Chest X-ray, AP view. Patient: 40 years old, sex F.
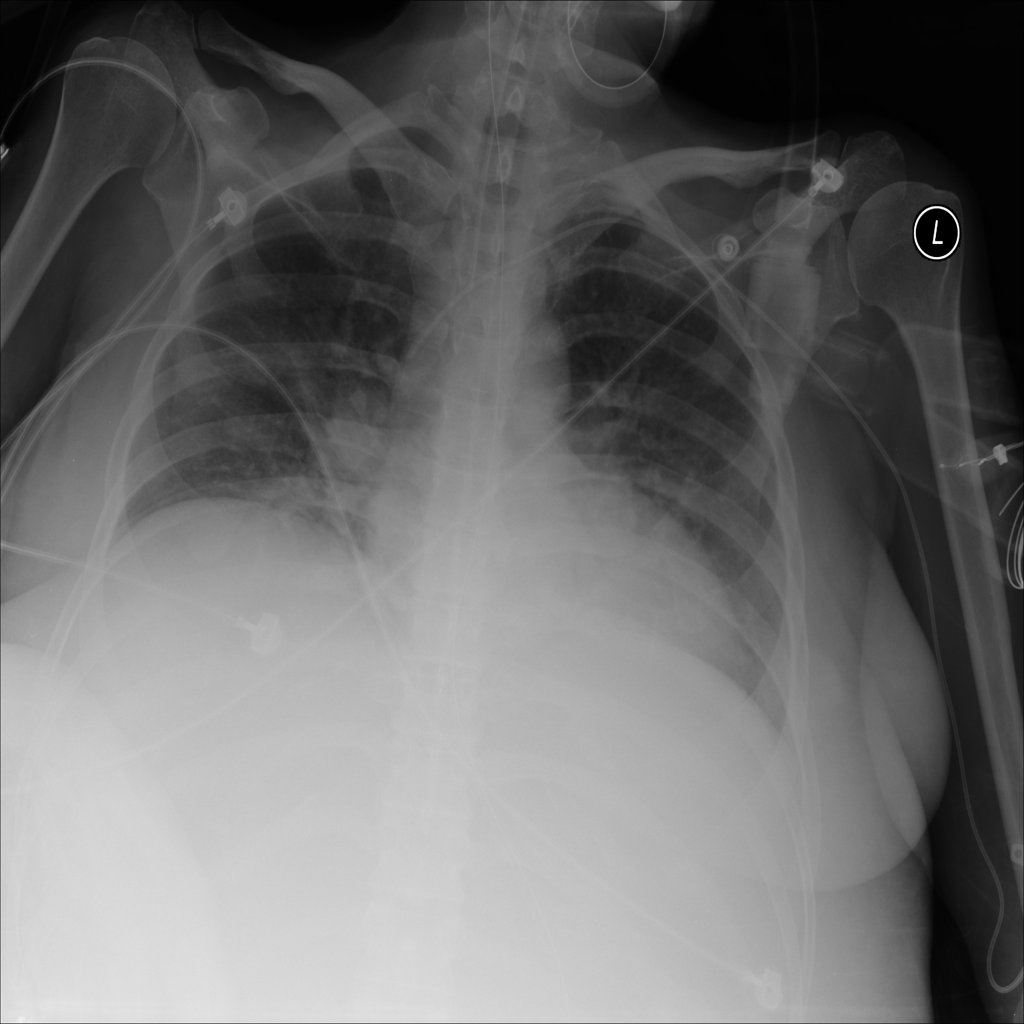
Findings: Consolidation, Infiltration